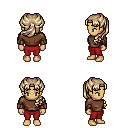
a pixel art fantasy rpg character, female body template, human, tanned skin, brown long-sleeve shirt, red pants, white blonde princess hairstyle, cloth bracers, four views (front, back, left, right), 2x2 character sprite sheet, small pixel art, hard edges, no anti-aliasing